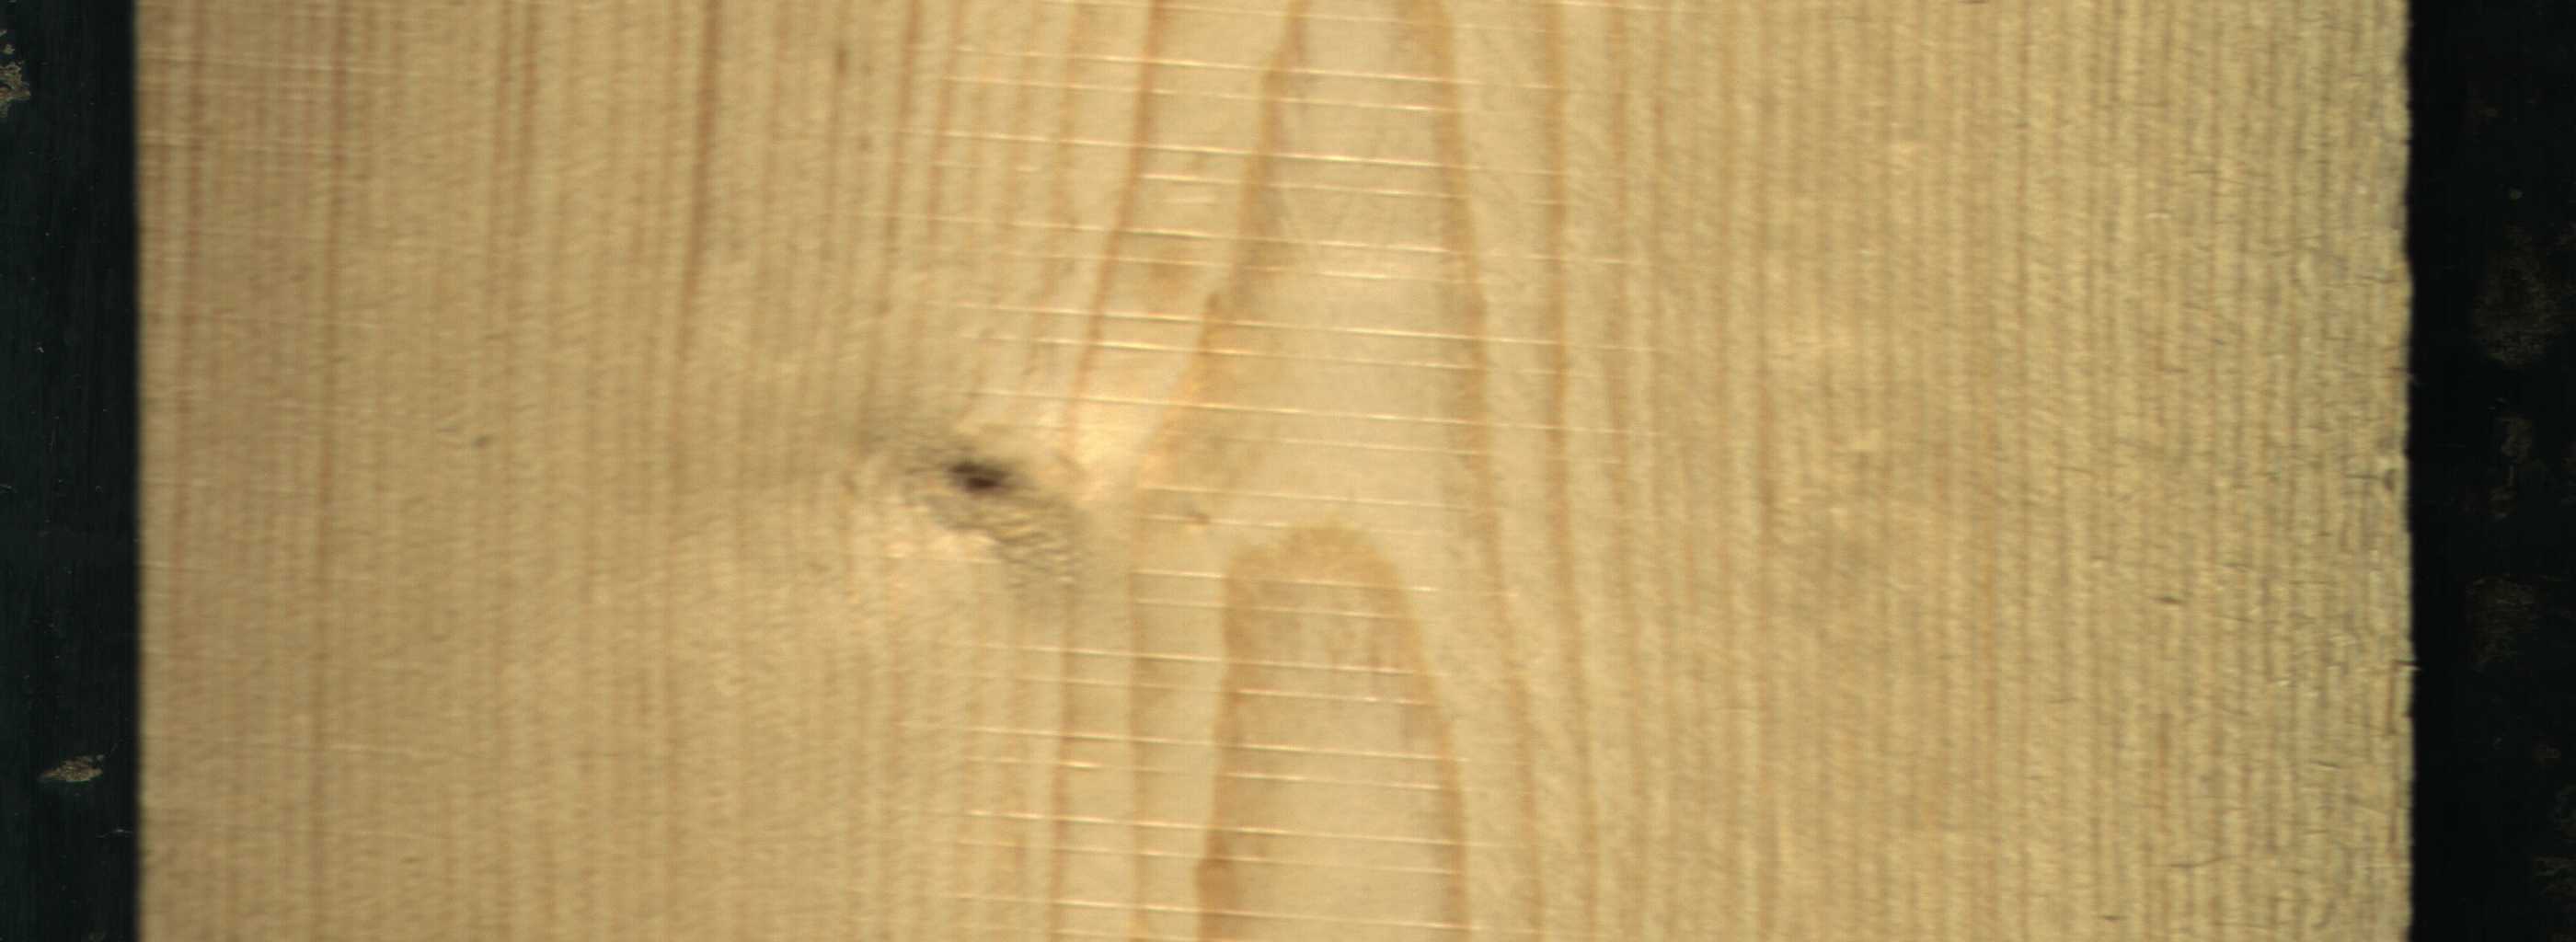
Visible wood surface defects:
Dead_Knot